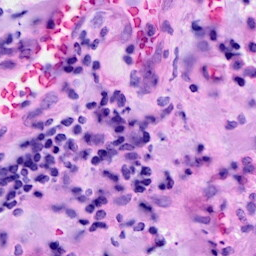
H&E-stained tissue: Breast